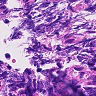
Metastatic tissue present: no